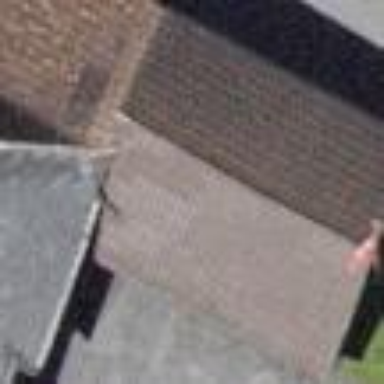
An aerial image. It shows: Garage.